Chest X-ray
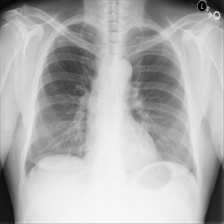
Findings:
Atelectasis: negative
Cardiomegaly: negative
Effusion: negative
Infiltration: negative
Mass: negative
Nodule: negative
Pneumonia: negative
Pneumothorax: negative
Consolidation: negative
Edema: negative
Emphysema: negative
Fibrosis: negative
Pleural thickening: negative
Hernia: negative